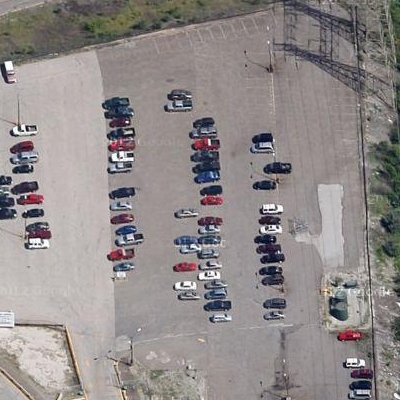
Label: Parking